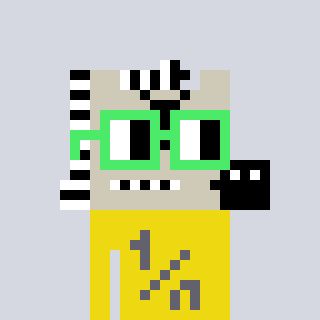
a pixel art character with square light green glasses, a zebra-shaped head and a yellow-colored body on a cool background